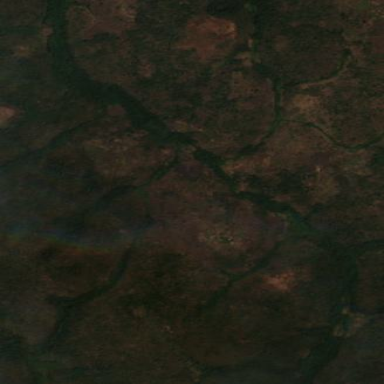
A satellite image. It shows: Forest area.